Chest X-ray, AP view. Patient: 41 years old, sex M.
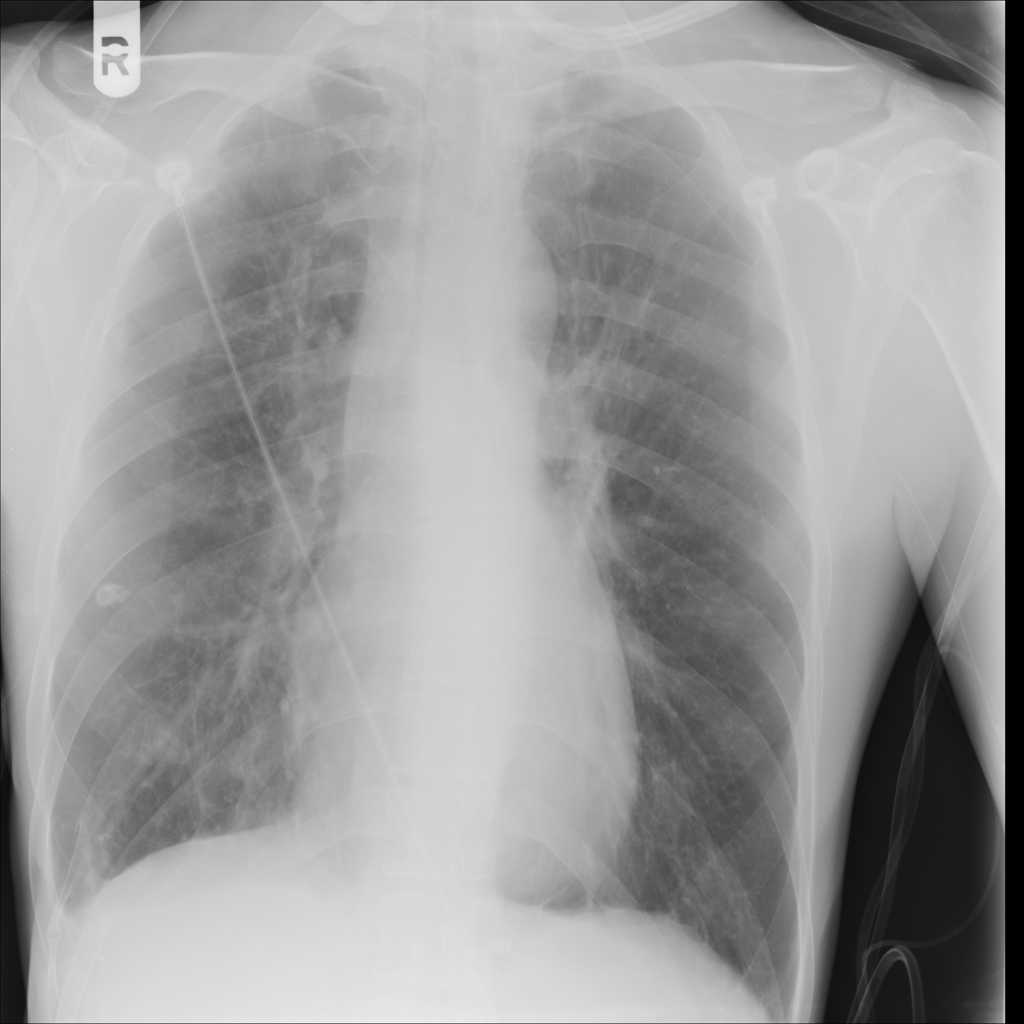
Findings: No Finding